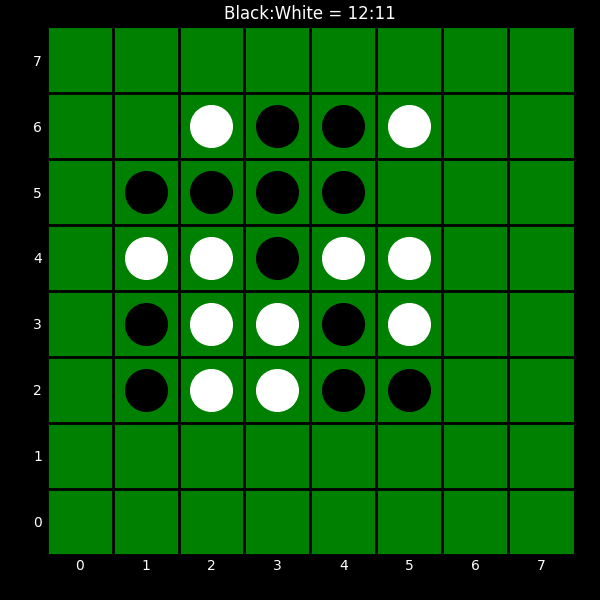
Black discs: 12
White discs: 11